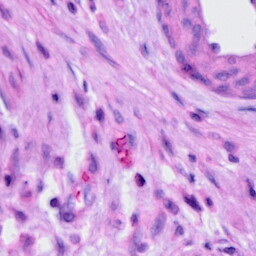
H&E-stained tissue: Cervix